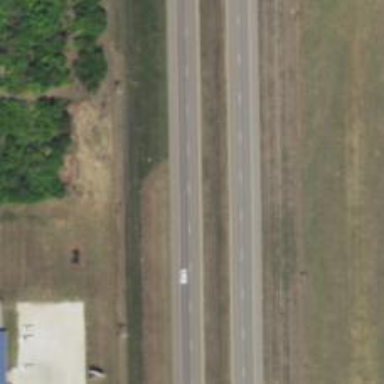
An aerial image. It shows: This image shows trunk highway that functions as expressway.